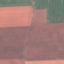
Land use / land cover class: AnnualCrop